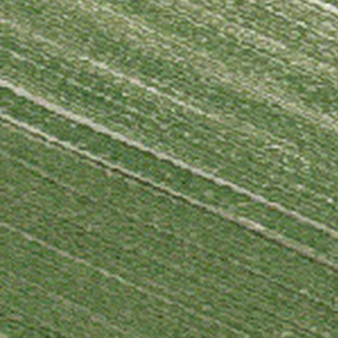
Label: other